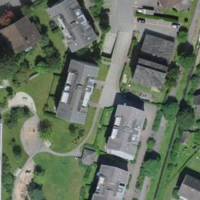
EUNIS habitat code: 54
Species observed at this site:
Aegopodium podagraria